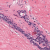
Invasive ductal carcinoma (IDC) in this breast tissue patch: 0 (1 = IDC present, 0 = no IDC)